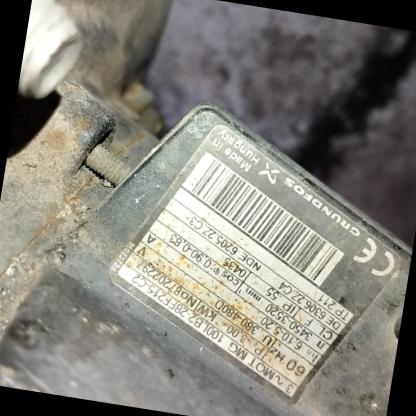
Klasa: tabliczka-znamionowa